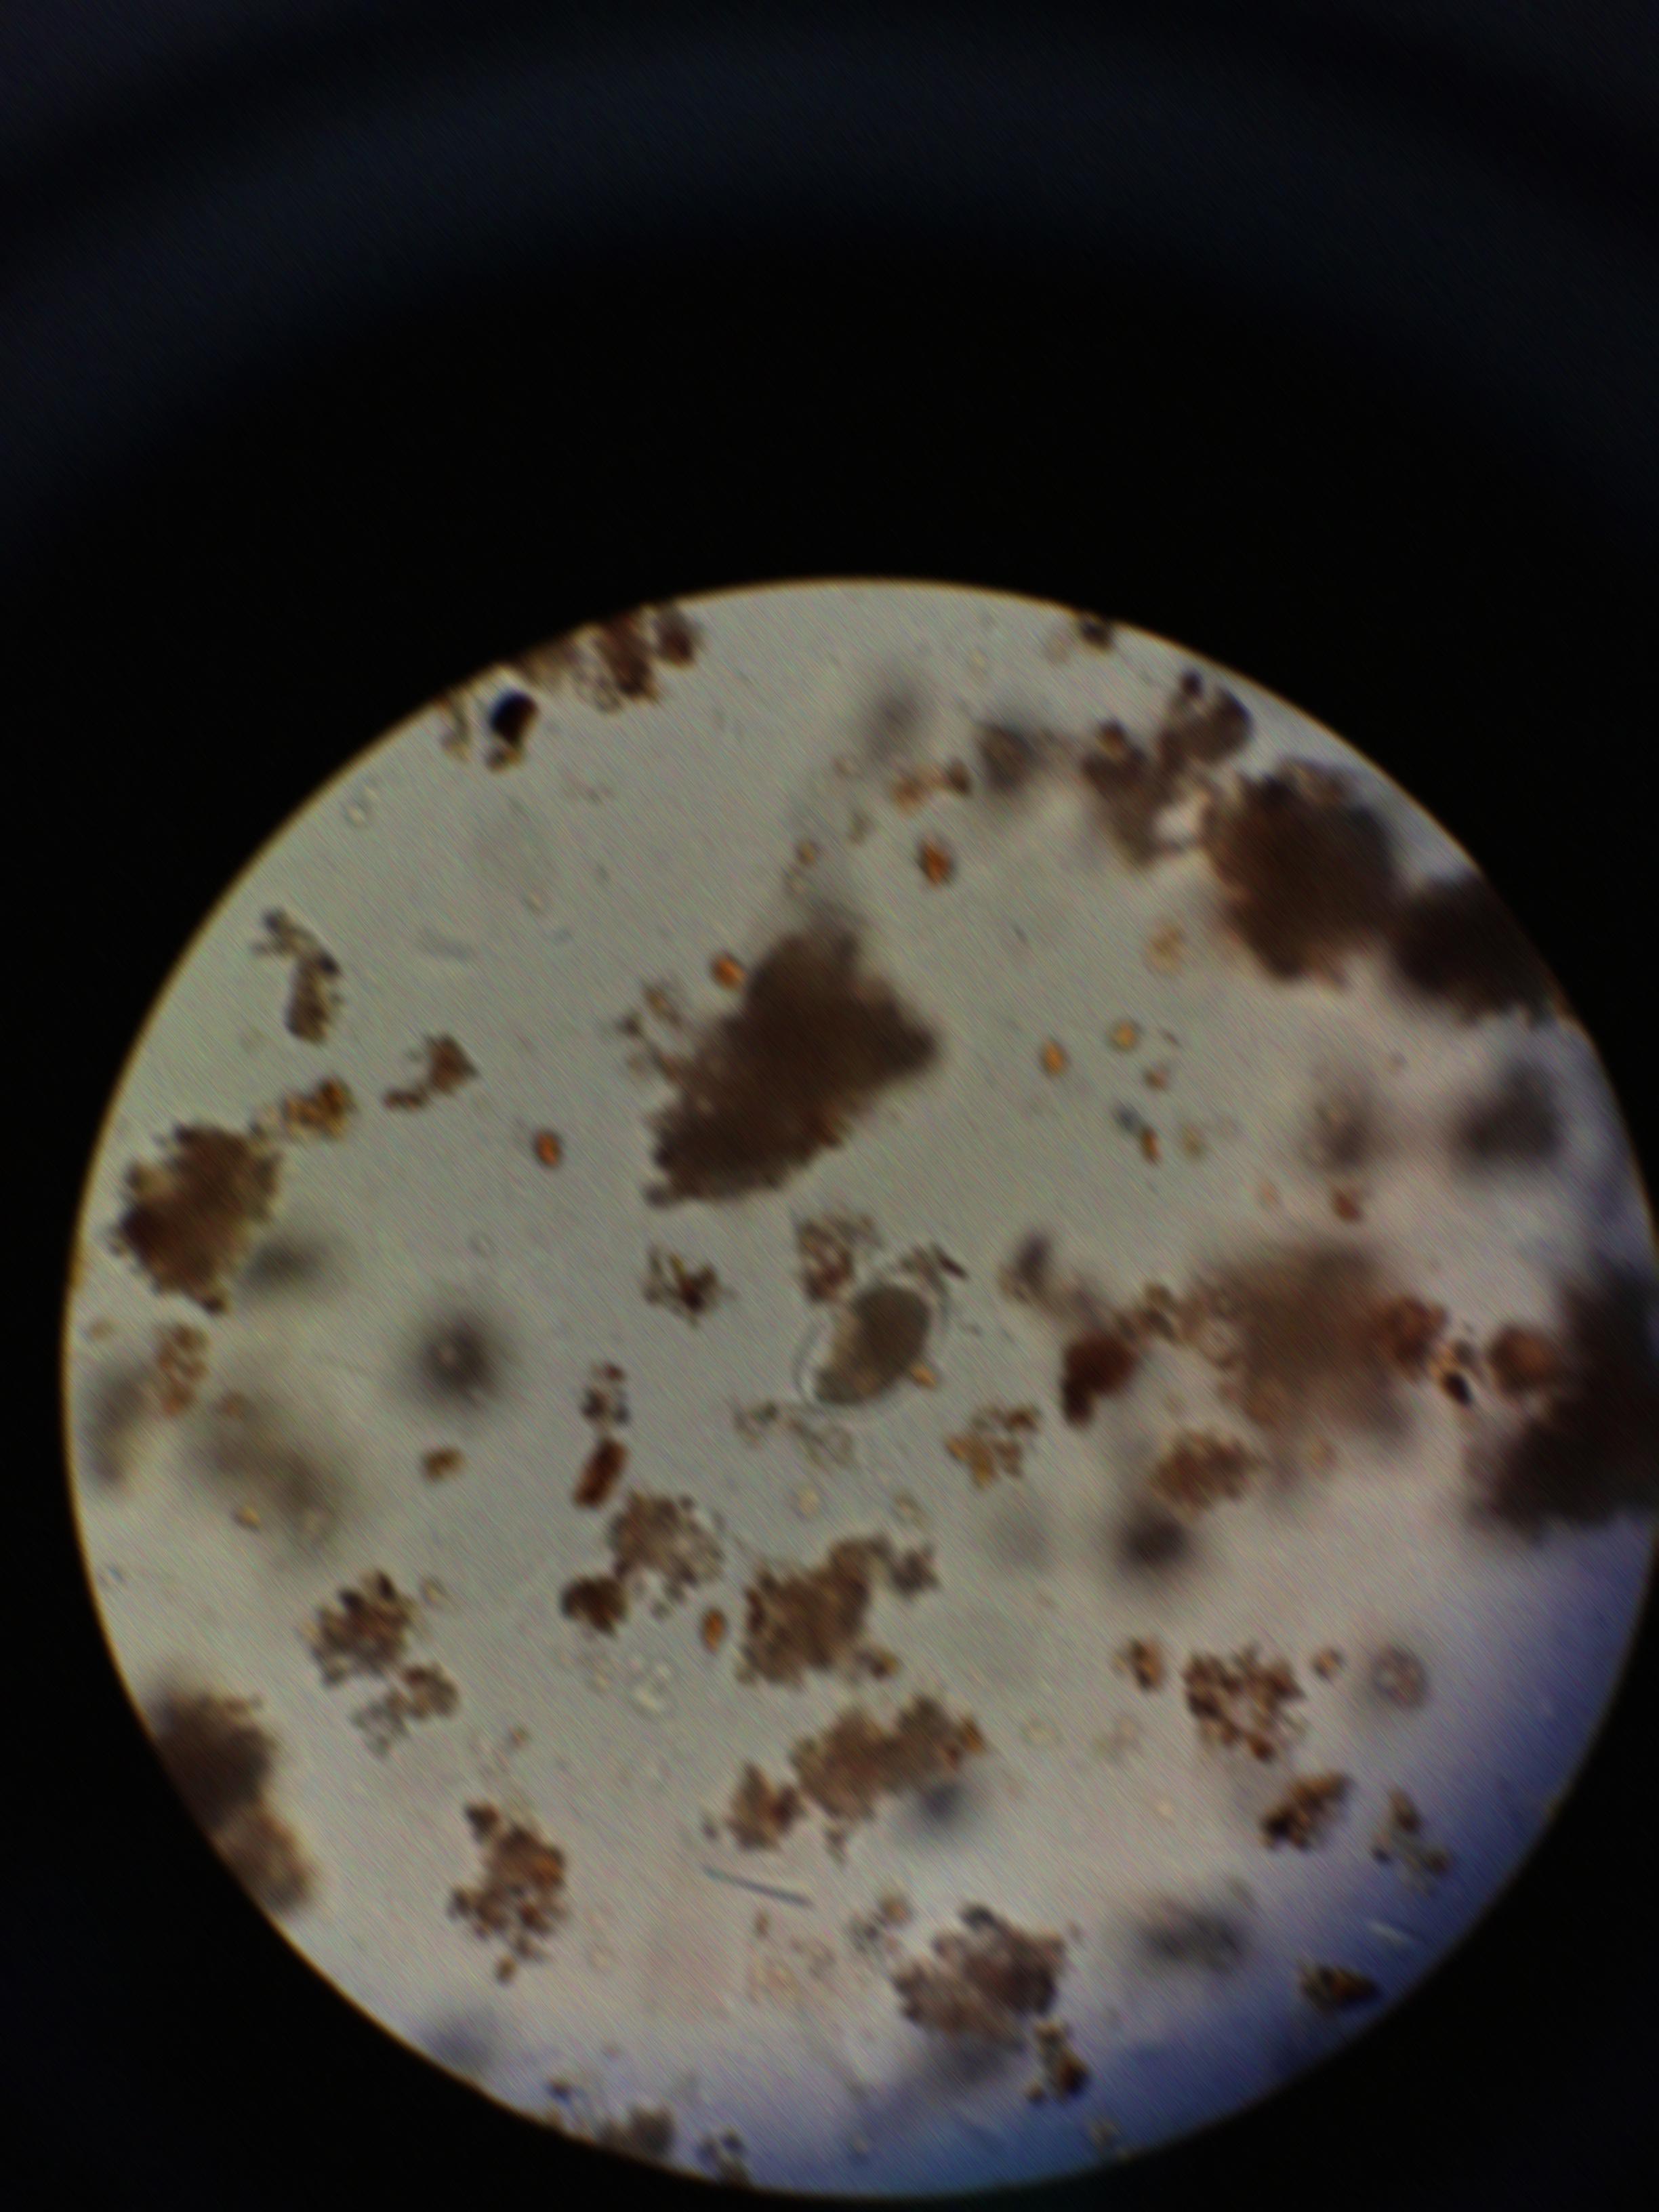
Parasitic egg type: Hookworm egg